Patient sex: F
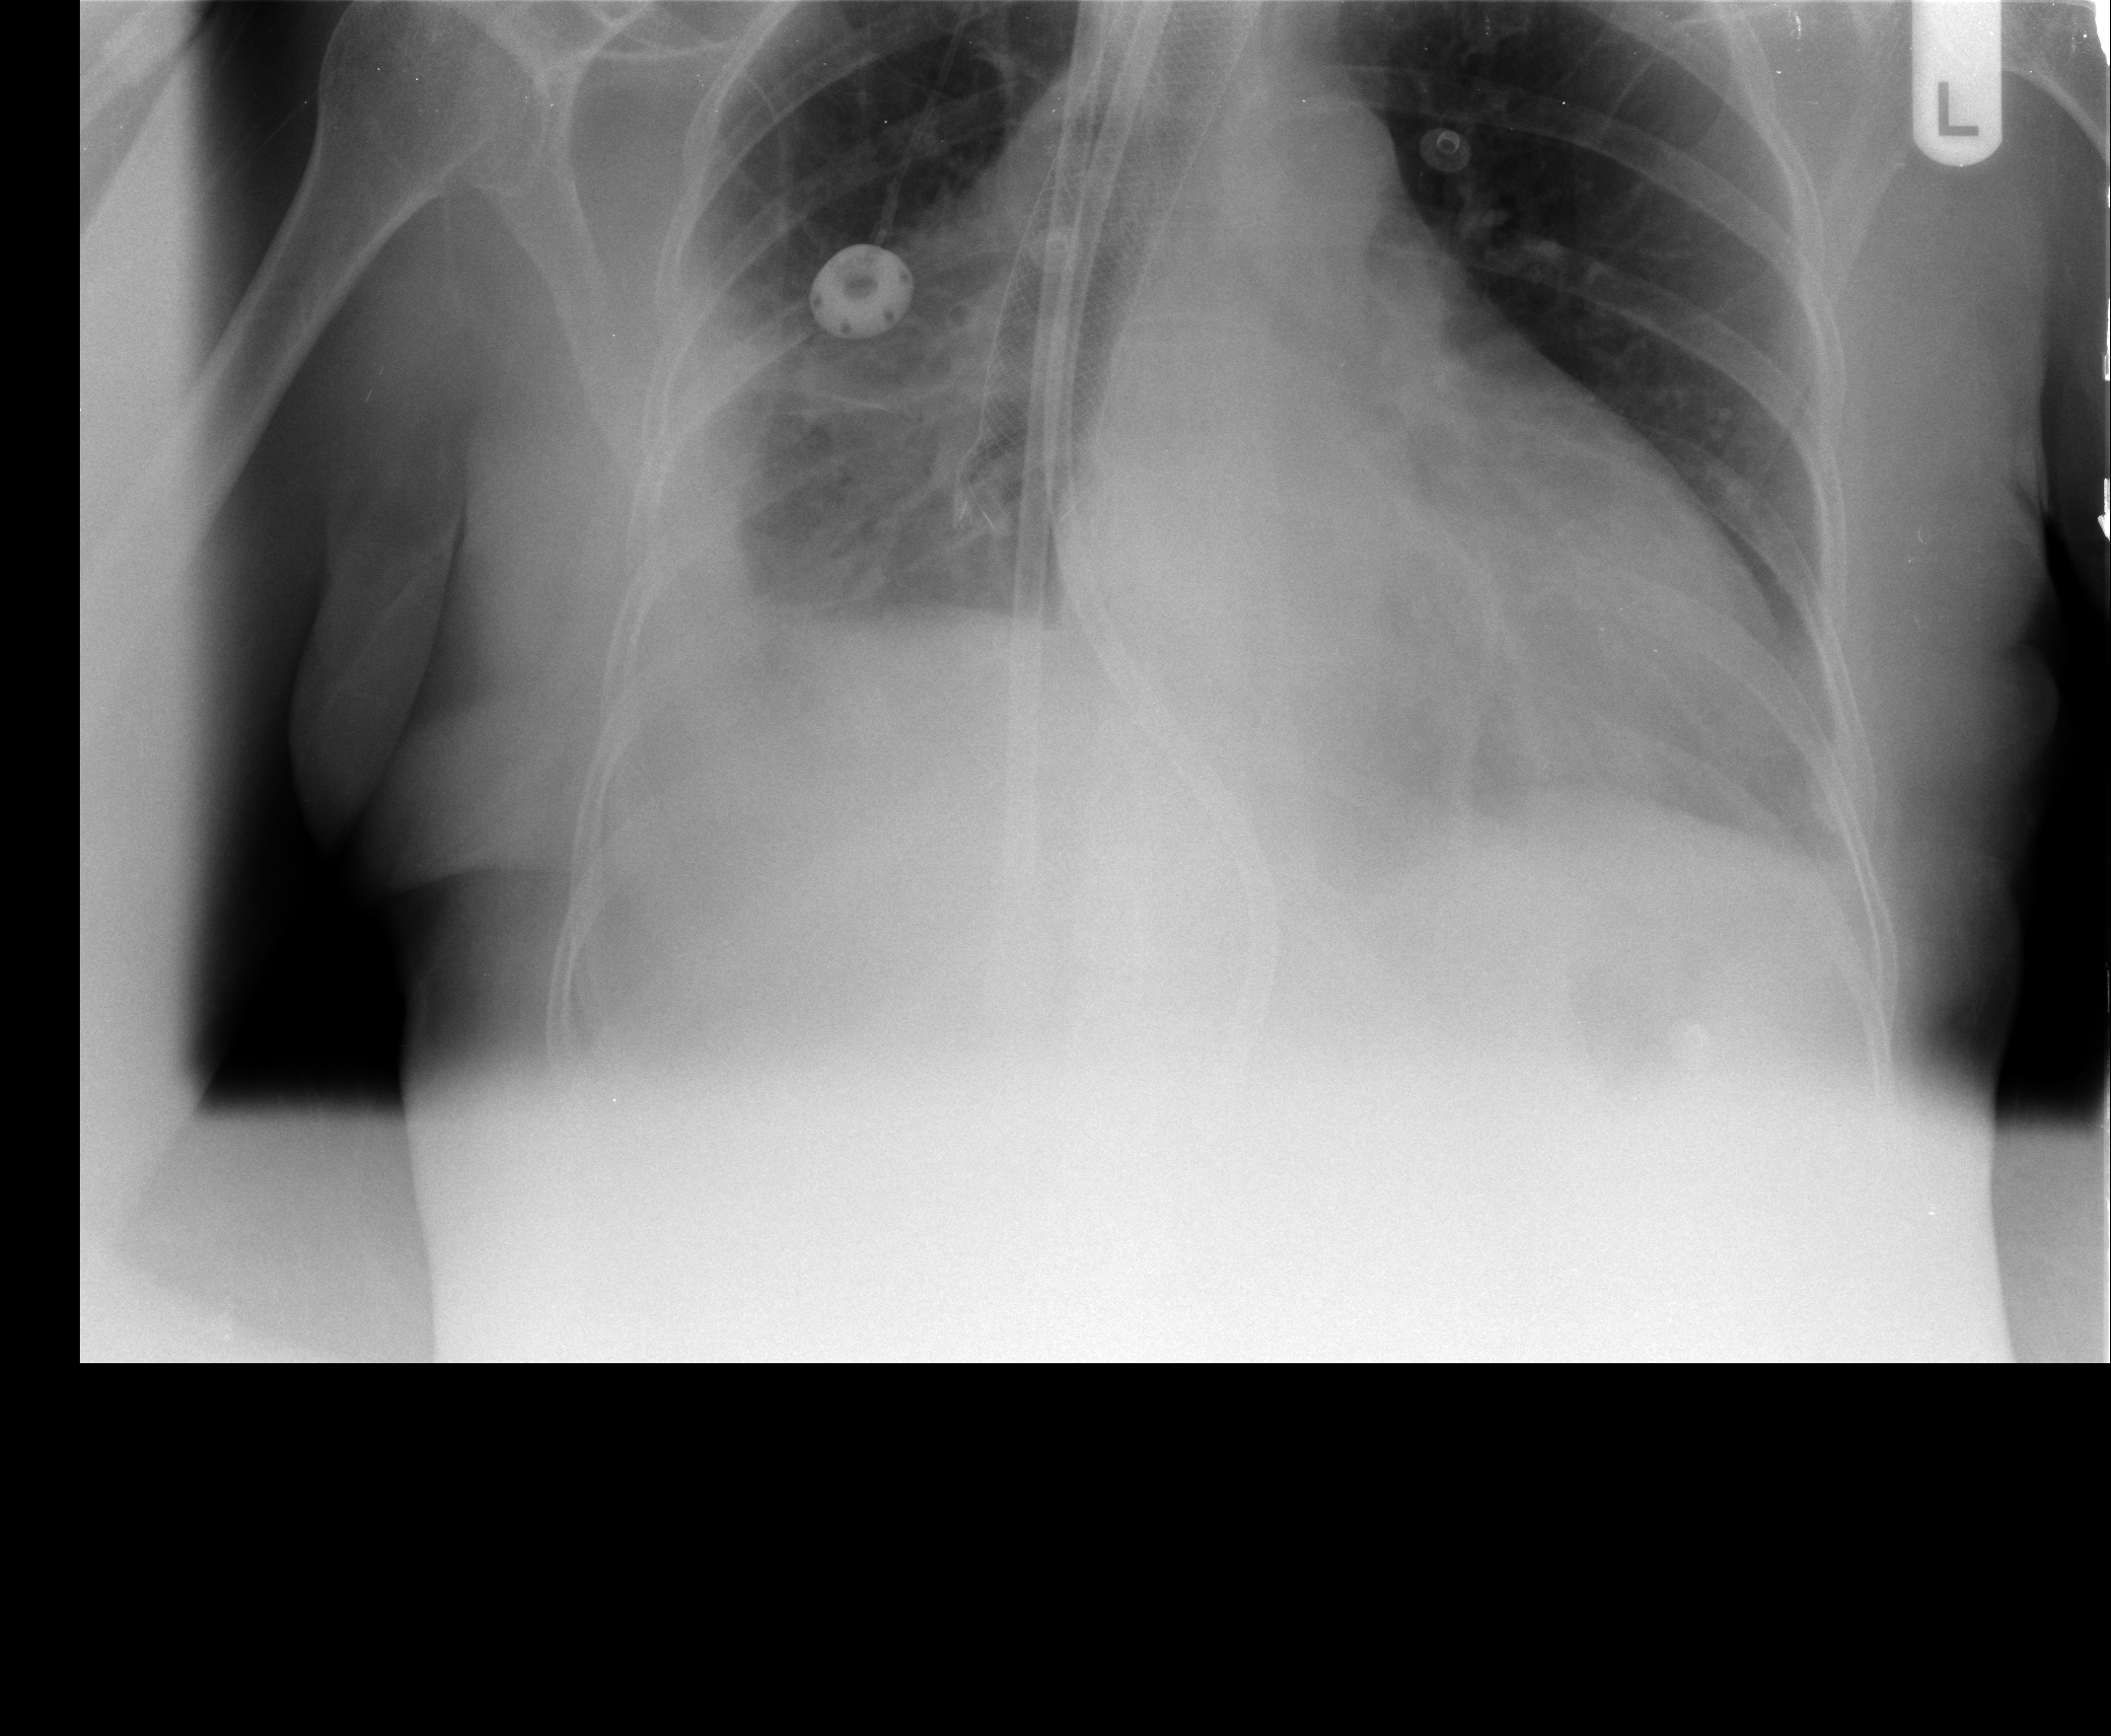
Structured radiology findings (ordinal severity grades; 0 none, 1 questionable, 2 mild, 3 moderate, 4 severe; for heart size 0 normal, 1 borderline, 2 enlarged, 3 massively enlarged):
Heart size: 2
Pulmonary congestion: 1
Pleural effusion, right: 3
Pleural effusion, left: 1
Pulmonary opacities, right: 1
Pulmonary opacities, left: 0
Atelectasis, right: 3
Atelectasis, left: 1